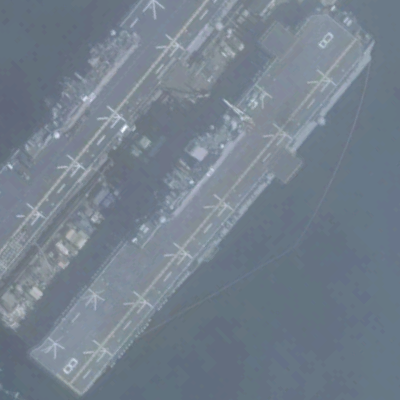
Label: assault